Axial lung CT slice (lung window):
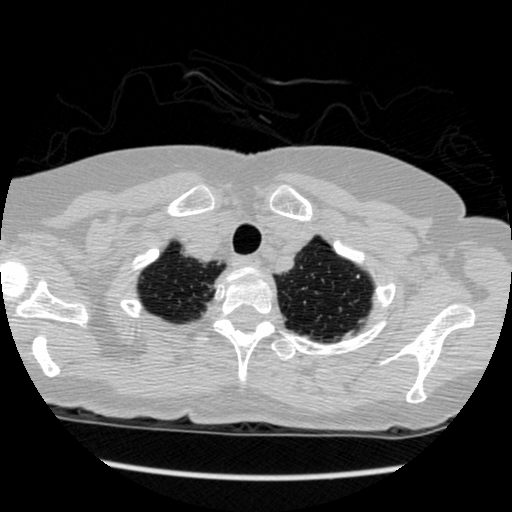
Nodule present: no